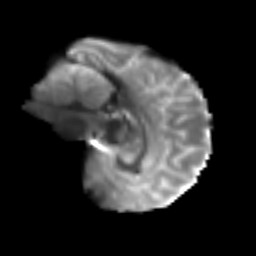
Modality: T2w
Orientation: sagittal
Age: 52
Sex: male
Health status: ill
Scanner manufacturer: siemens
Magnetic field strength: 3 T
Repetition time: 8.7 s
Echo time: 0.11 s